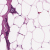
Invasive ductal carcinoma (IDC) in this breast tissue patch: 0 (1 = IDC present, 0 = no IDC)